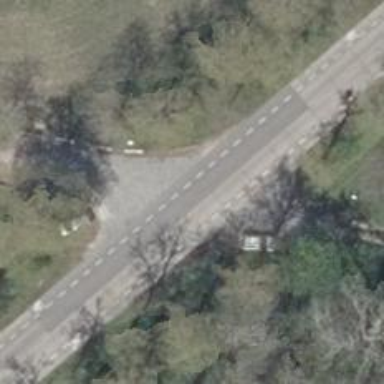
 equipped with cycle lanes on both sides."